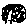
Label: tree